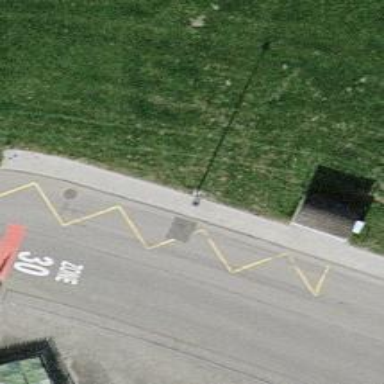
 serving as platform for public transportation."